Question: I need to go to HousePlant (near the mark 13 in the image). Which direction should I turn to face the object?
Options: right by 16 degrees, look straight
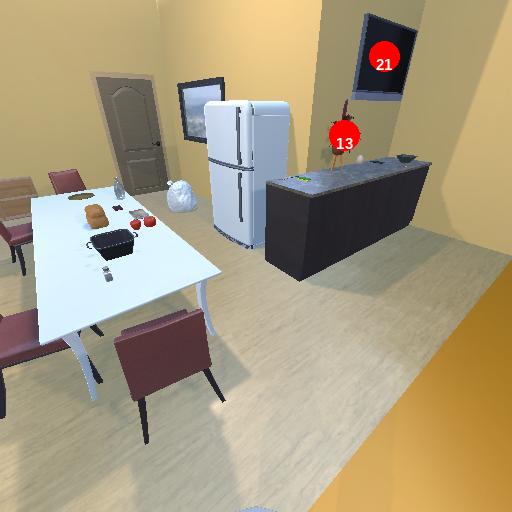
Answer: right by 16 degrees